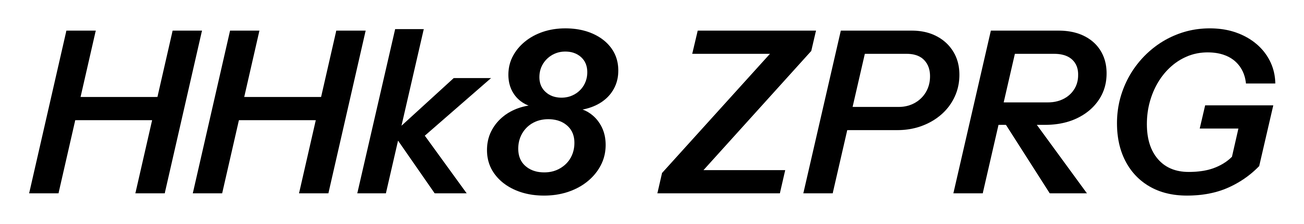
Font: InstrumentSans-Italic_SemiBold_Italic